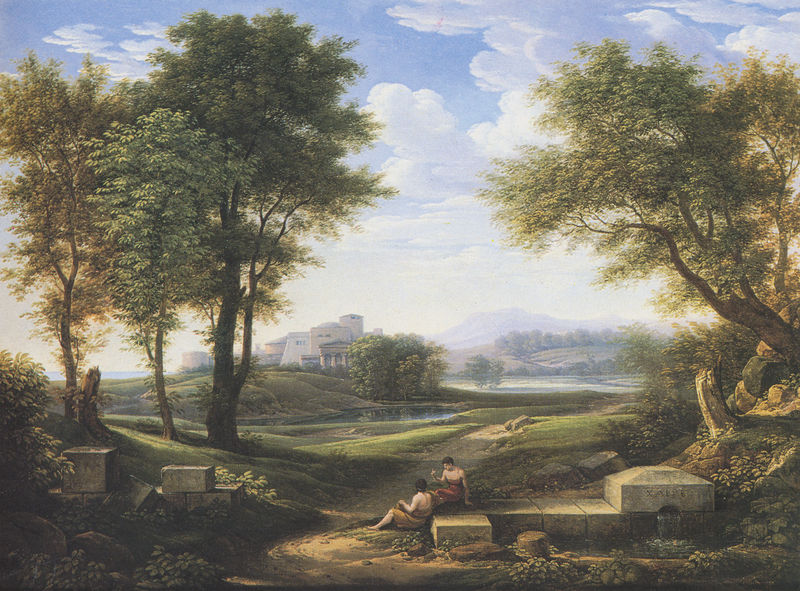
Titel: Klassische Landschaft
Künstler: Johann Christian Reinhart
Institution: Privatbesitz
Schlagwörter: baum, berg, blau, blätter, gemälde, himmel, laub, mann, meer, wasser, weiß, wolken, aquarell, bäume, fluss, frauen, gelb, grün, landschaft, menschen, see, sitzen, stadt, teich, ufer, braun, frau, grau, hintergrund, kleid, kleider, licht, männer, straße, säulen, blick, gebäude, gras, haus, park, rasen, rot, schleier, schloss, weg, wiese, wolke, gespräch, malerei, kleidung, stein, steine, bild, öl, ast, bach, ebene, ferne, horizont, häuser, hügel, morgen, natur, stamm, busch, büsche, flach, gebüsch, gewässer, pfad, gewand, gewänder, personen, blatt, pflanzen, wald, brunnen, schrift, sommer, unterhaltung, feldweg, berge, fels, gebirge, mauer, dunst, luftperspektive, idylle, pause, rast, romantik, querformat, staffage, stämme, panorama, ruine, antike, helligkeit, burg, wasserlauf, zweig, zentralperspektive, becken, ruinen, mythologie, römer, quader, ländlich, griechisch, venus, tempel, klassik, tunika, stumpf, baumstumpf, baumstümpfe, steinquader, steinblöcke, spolien, quelle, bukolisch, romatik, quder, grieschische mythologie, pfad straße, sitzen kleider, 18., io, baum himmel, steine sitzen, morrgen, äolisch